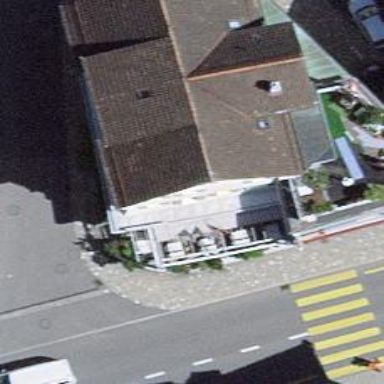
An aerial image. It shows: Restaurant.